Here is the raw acceleration-versus-time signal recorded on a bearing housing. Determine the bearing's health state. Answer with exactly one of: normal, inner_race, outer_race, ball.
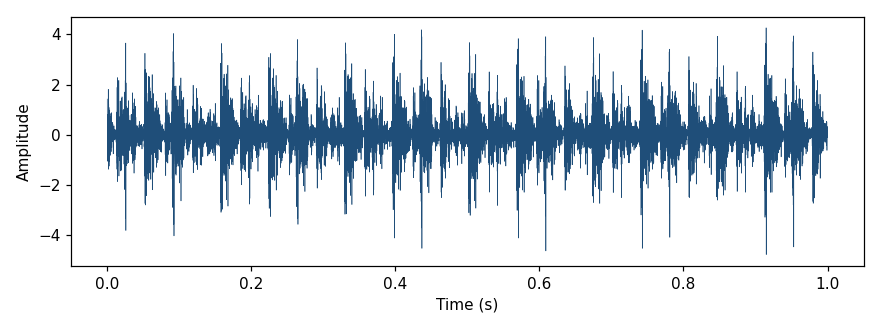
Answer: outer_race